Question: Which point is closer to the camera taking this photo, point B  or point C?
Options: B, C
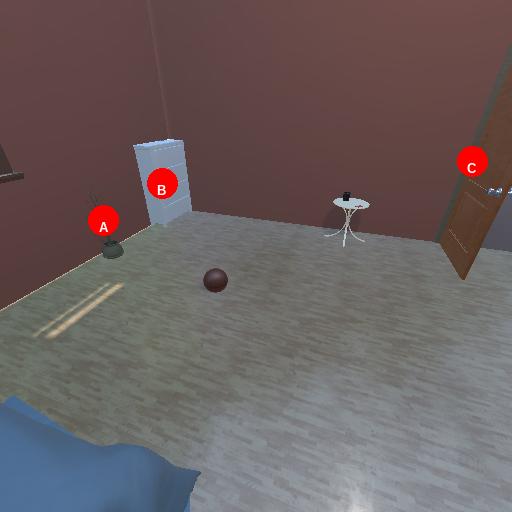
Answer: B